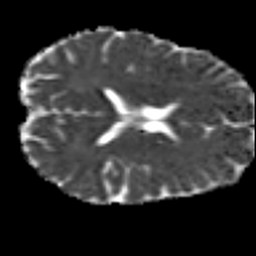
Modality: MD
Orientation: axial
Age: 42
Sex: female
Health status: healthy
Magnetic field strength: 3 T
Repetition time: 8.4 s
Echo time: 0.0926 s